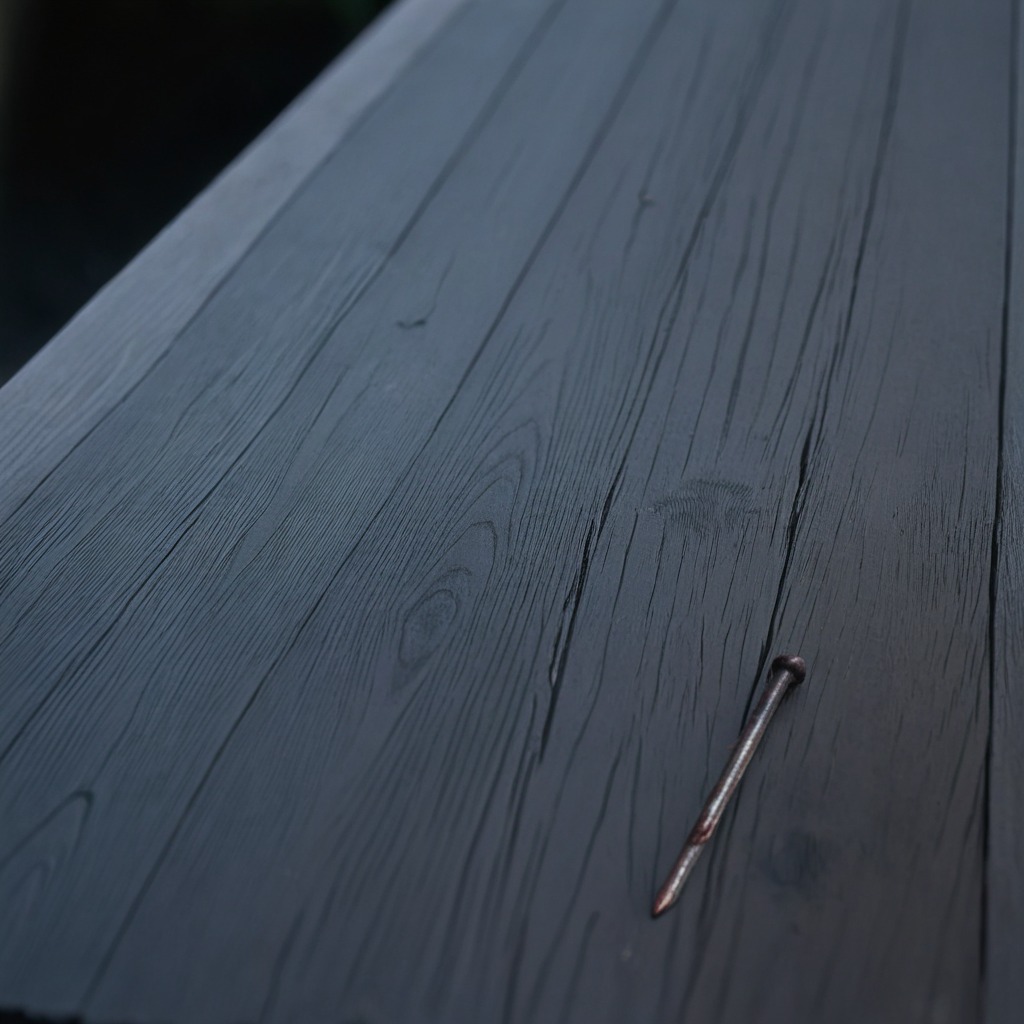
An iron nail is lying on a table with faint burn marks in a small garage at twilight.